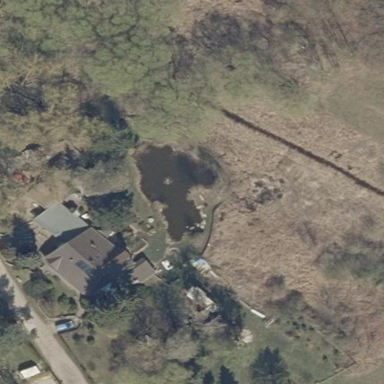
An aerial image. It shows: Peaceful pond surrounded by nature.